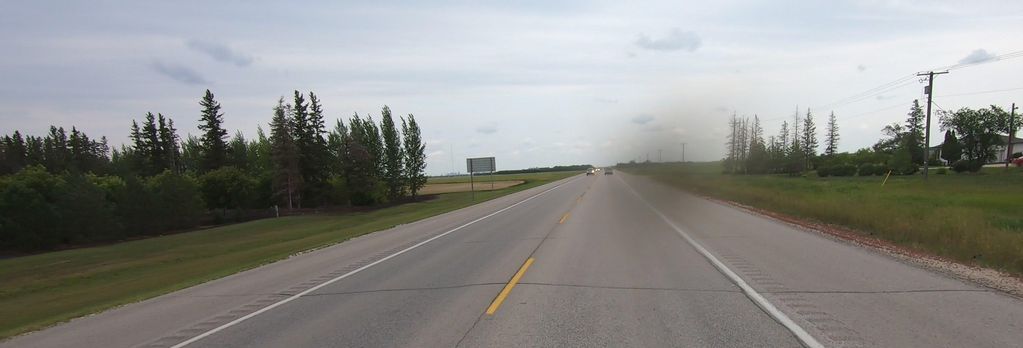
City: winnipeg